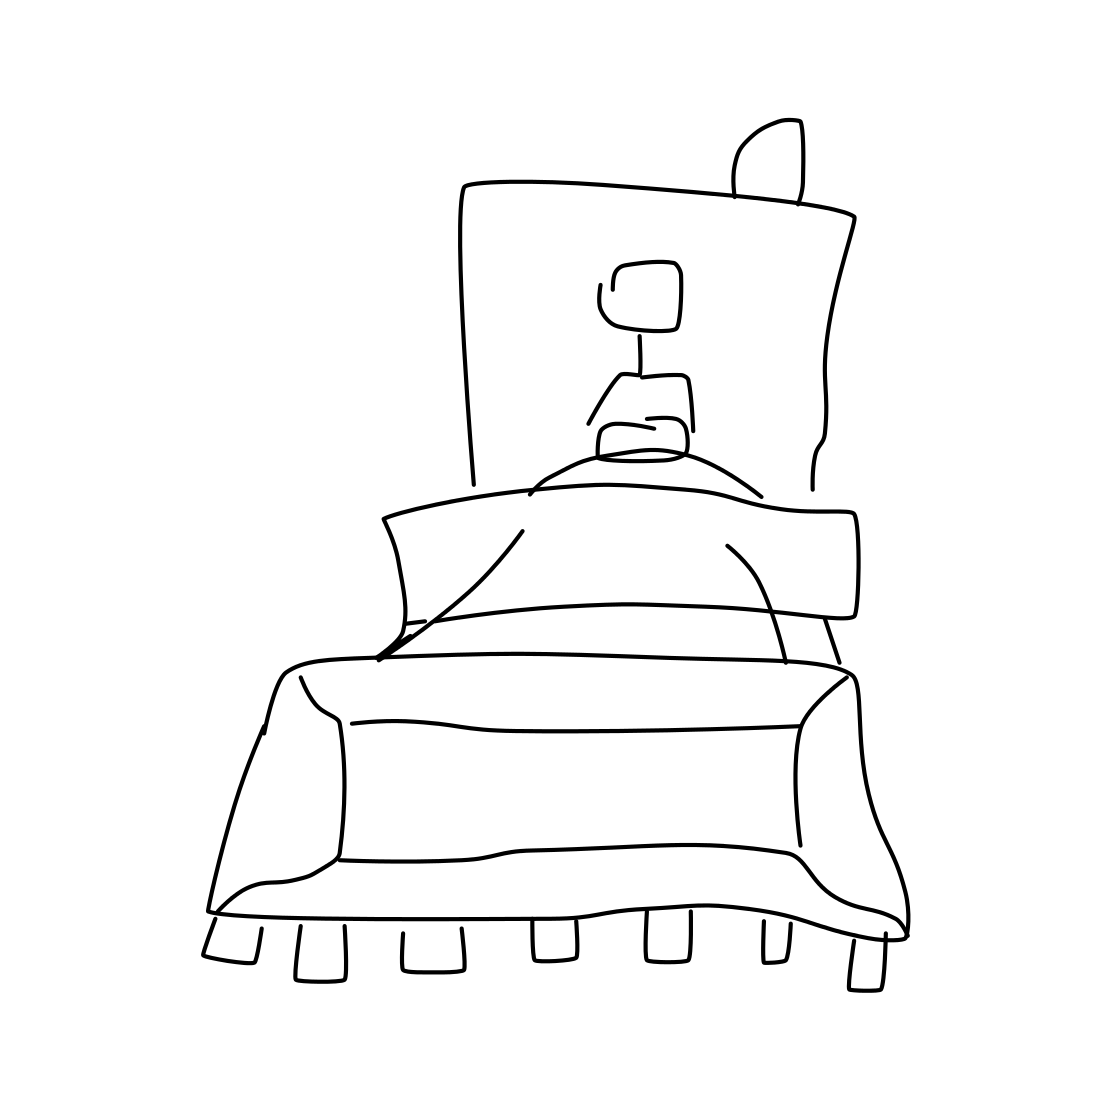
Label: bulldozer